Field crop: tomato
Growth stage: 1
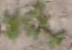
Species: portulaca